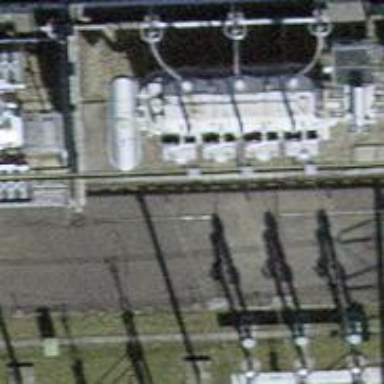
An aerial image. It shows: Insulator used in power systems.